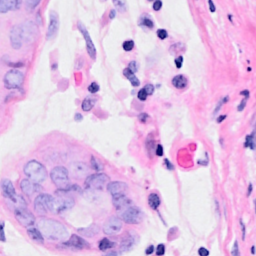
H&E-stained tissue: Breast